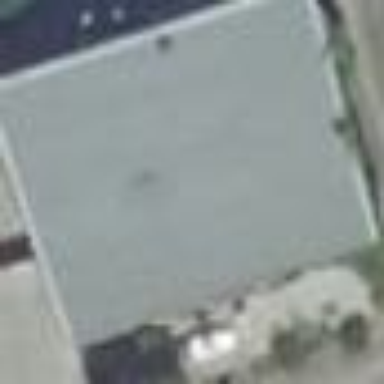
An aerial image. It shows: Building.